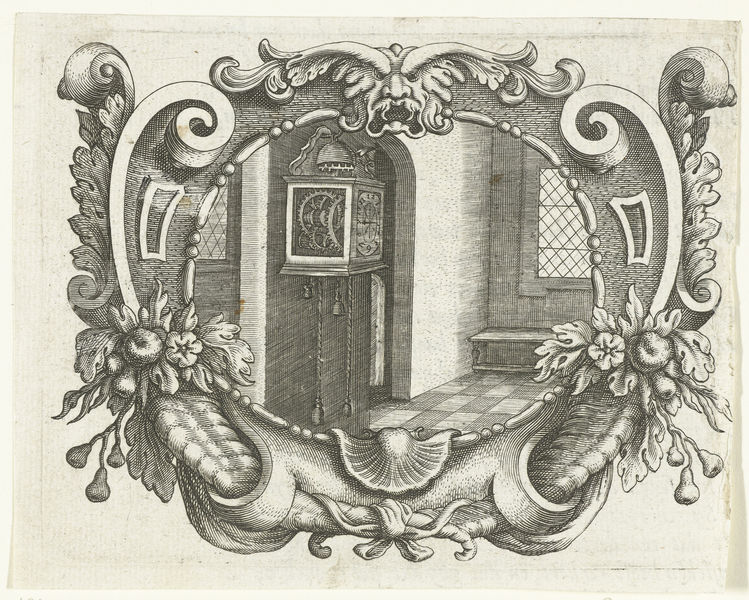
Titel: Rolwerkcartouche met klok aan wand
Künstler: Cornelis (II) Galle
Standort: Amsterdam
Institution: Rijksmuseum
Schlagwörter: chair, stool, white, window, bench, black, painting, wall, windows, flowers, mirror, brown, flower, plants, drawing, black and white, frame, sketch, glass, clock, love, box, leaf, dragon, border, heart, machine, center, bells